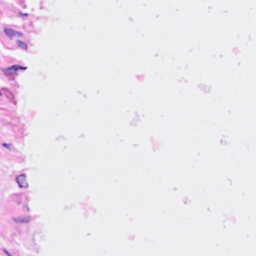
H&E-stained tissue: Breast